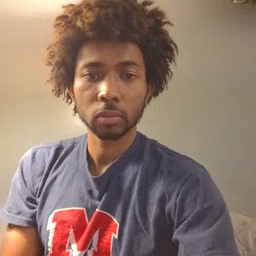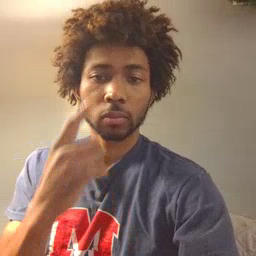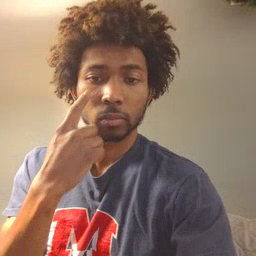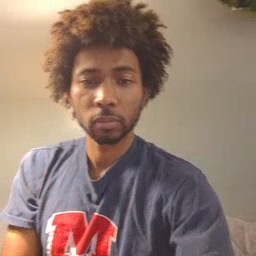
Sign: eye